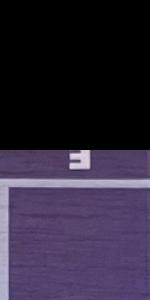
Label: Empty